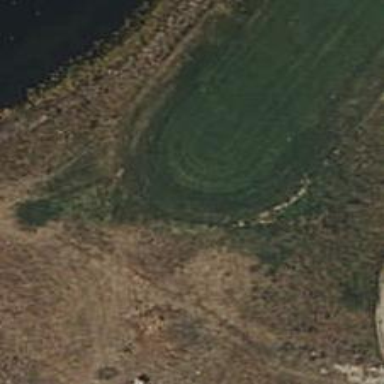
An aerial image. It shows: Golf tee.